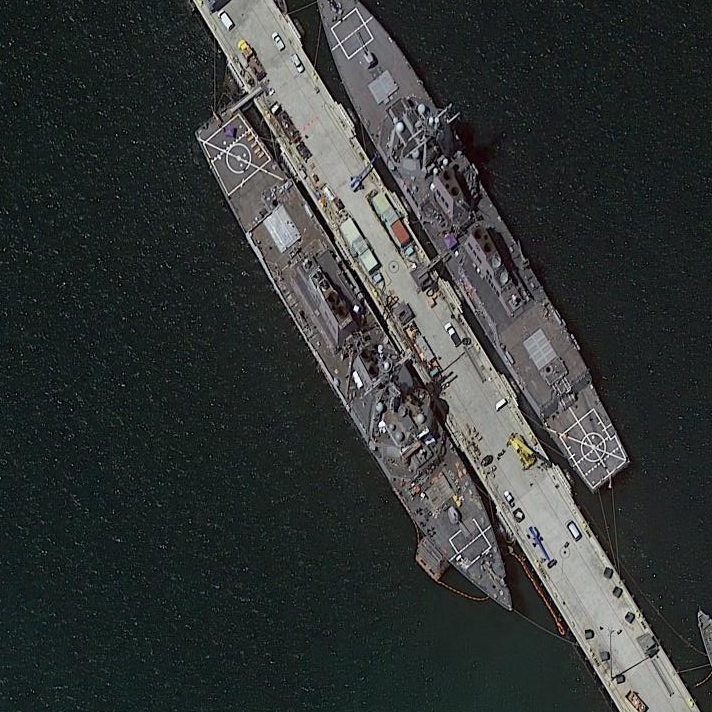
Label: destroyer